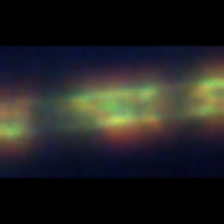
Taxon: Skeletonema
Group: Diatoms